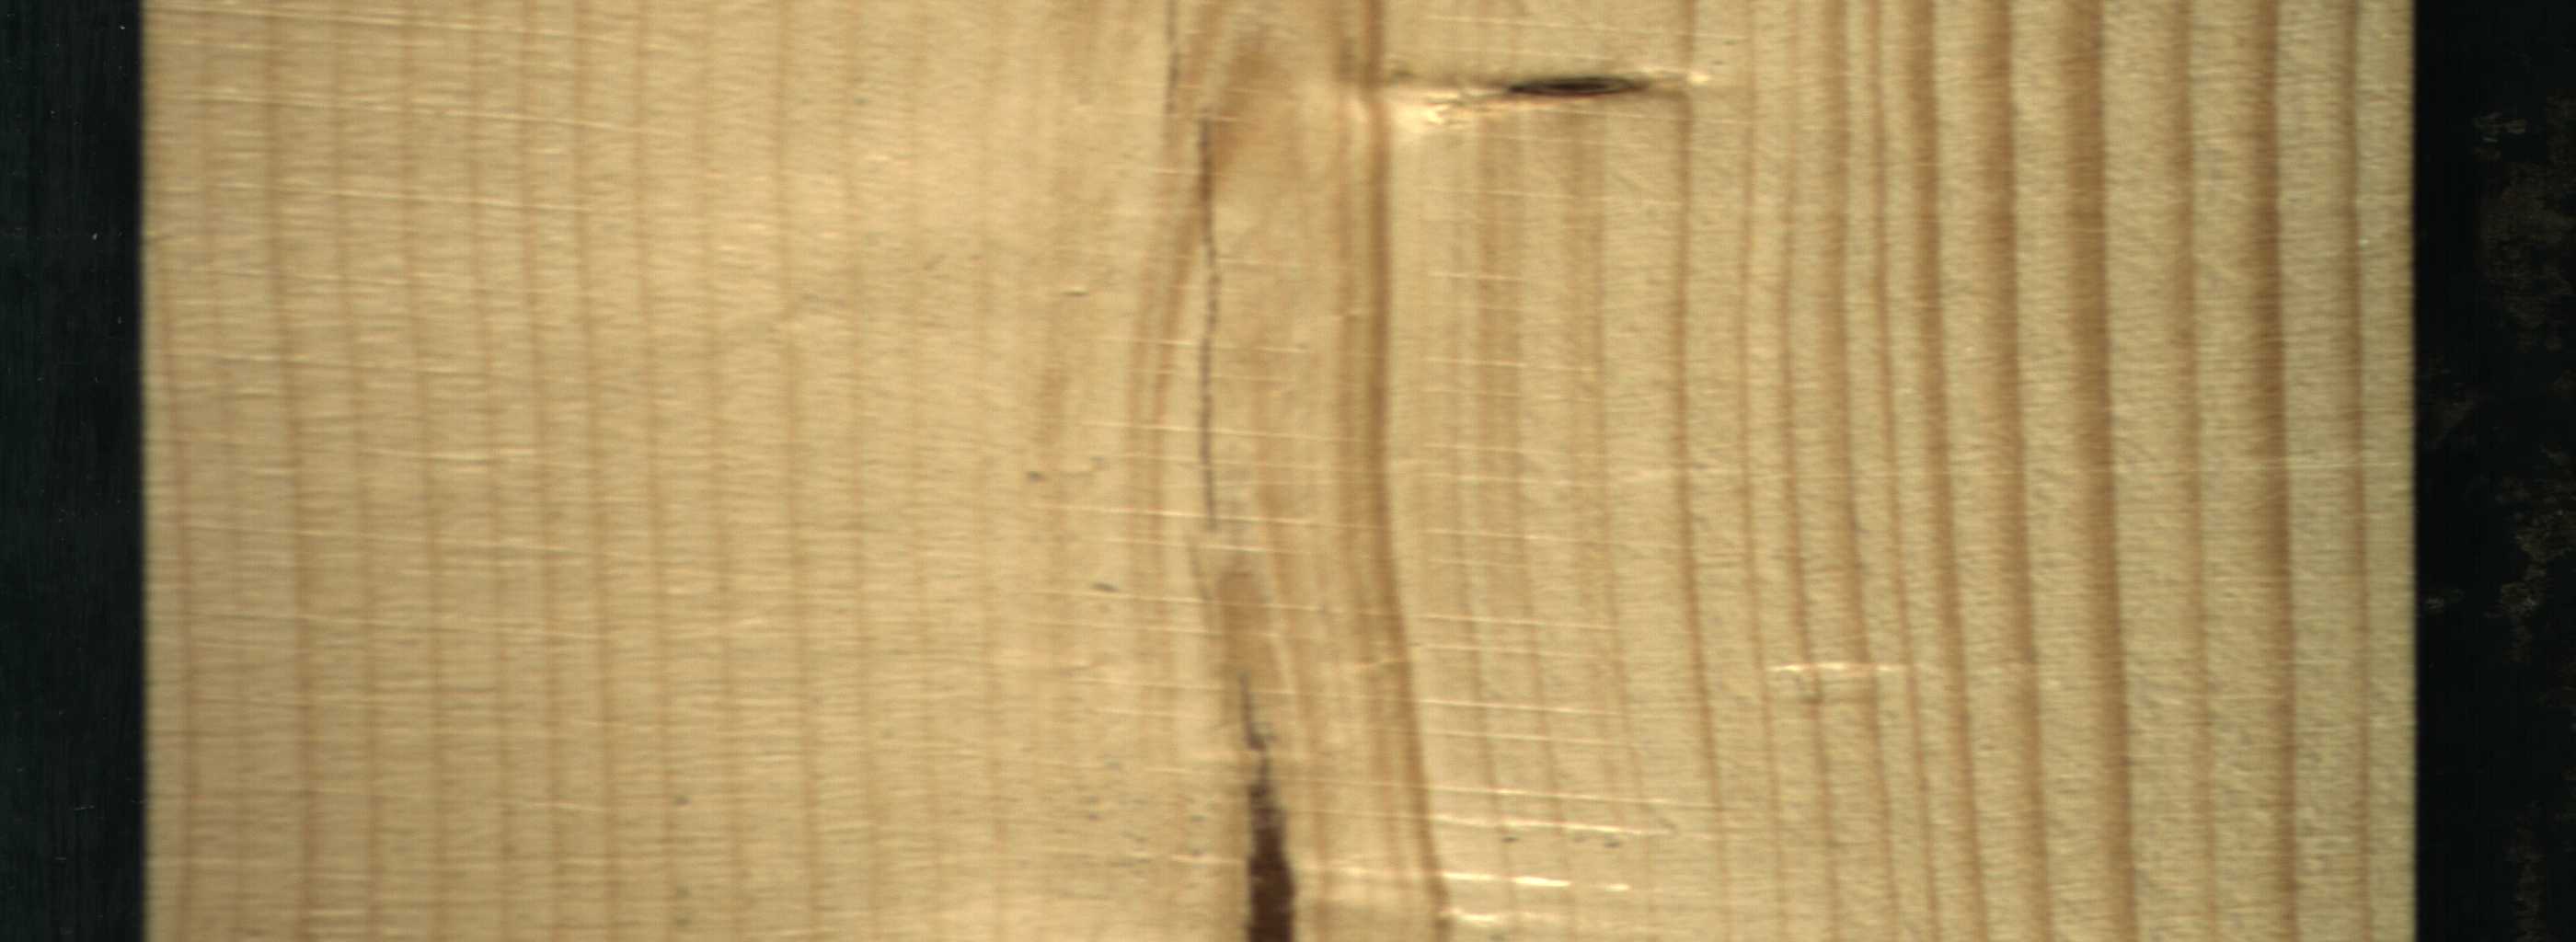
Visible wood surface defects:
Marrow
Crack
Crack
Dead_Knot